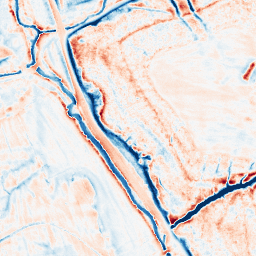
Category: edge_preserving
Decomposition family: anisotropic_diffusion
Decomposition parameters: iterations: 50
kappa: 100
gamma: 0.15
Upsampling method: bspline
Upsampling parameters: scale: 8
Upsampling scale: 8